Question: I am using an indexed image.How do I programatically obtain the pixel intensity values obtained by changing the colormap to hsv in the imtool? Is there a way to change the colormap of the indexed image to hsv(256)?
I am new to MATLAB, kindly help!
I have attached the image below:

Which channel does the imtool display and what does the value '91' in the imtool stand for? How do I obtain this value?
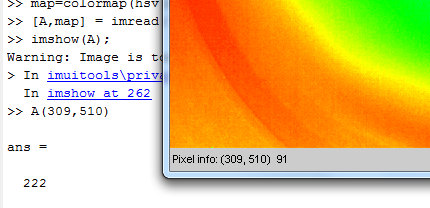
Answer: The Pixel info at the bottom displays the following information:
Pixel info: (X, Y): Pixel Value
Here, we have pixel value of 91 at (309, 510). 91 is the pixel intensity in a range of values (mostly 0 to 255). Only 1 channel is being read because it is a grayscale image.
You can create a hsv image out of an RGB image but it doesnt make sense to talk of a hsv conversion for a gray scale image. What you have is a grayscale image.